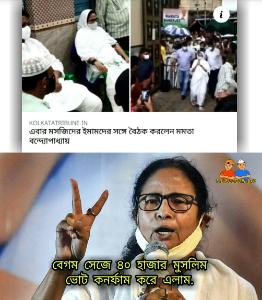
Text: এবার মসজিদের ইমামদের সঙ্গে বৈঠক করলেন মমতা বন্দ্যোপাধ্যায় বেগম সেজে ৪০ হাজার মুসলিম ভোট কনফার্ম করে এলেন
Label: Hate
Hate category: Political
Targeted group: Organization